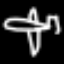
Label: airplane